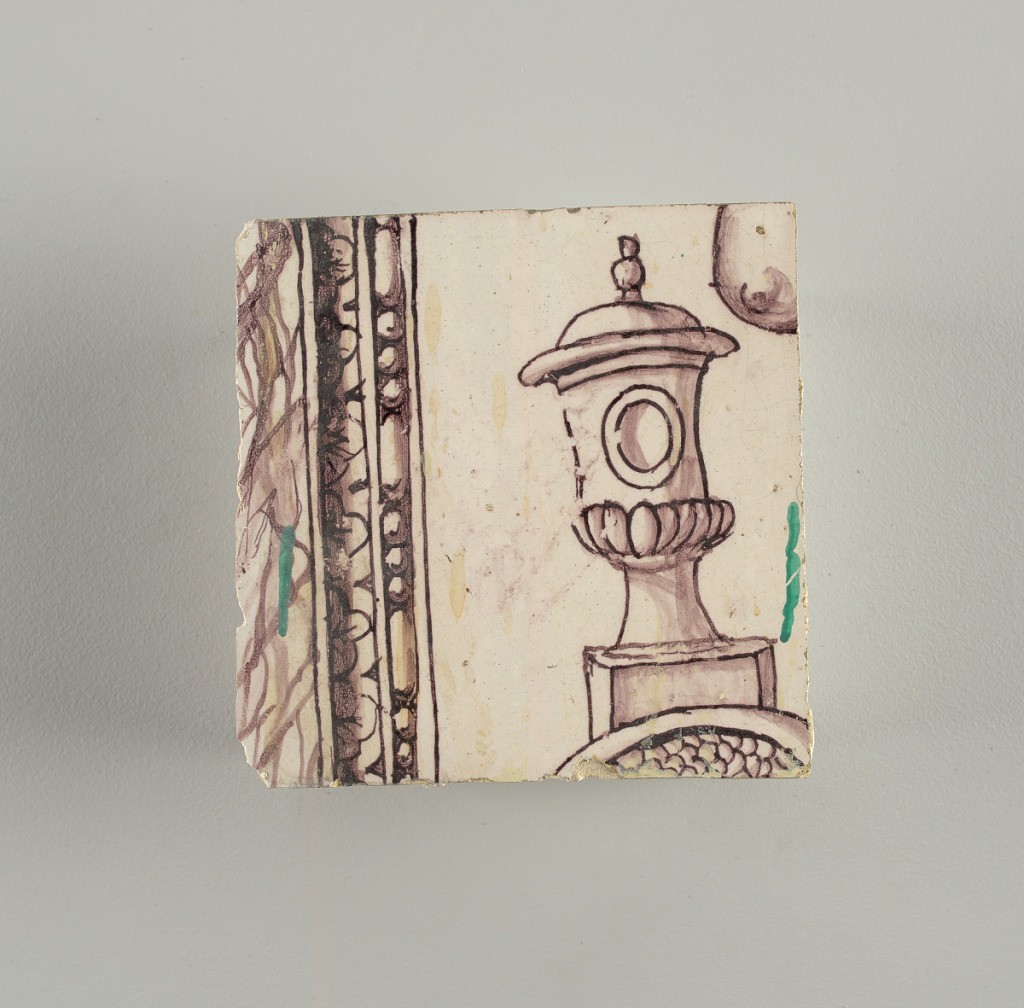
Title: Tile
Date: ca. 1725
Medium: Tin-glazed earthenware, underglaze manganese decoration
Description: Tile from upright rectangular panel of tiles; dark purple (manganese) on white ground showing arched framework; oval cartouche bearing double monogram (probably Lubert Adolf Torck), supported by pair of nude amors; pair of small amors holding crown above, borne by pair of female terms; surrounded by leafscrolls and foliations, with pair of flower-filled urns; top center, lunetted amor's head pendented with rosetted lattice cartouche.

To be used in Rozendaal Castel. Intended to be viewed inset into a wall- indicated by the inclusion of a trompe-l'oeil marbleized edge that surrounds three sides of the panel.